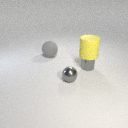
large gray rubber sphere behind small gray metal sphere